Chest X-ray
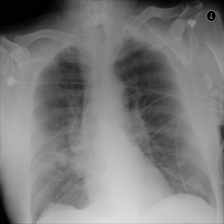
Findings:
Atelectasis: negative
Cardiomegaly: negative
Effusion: negative
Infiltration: positive
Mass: negative
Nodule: negative
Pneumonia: negative
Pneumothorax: negative
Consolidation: negative
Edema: negative
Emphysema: negative
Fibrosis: negative
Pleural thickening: negative
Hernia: negative